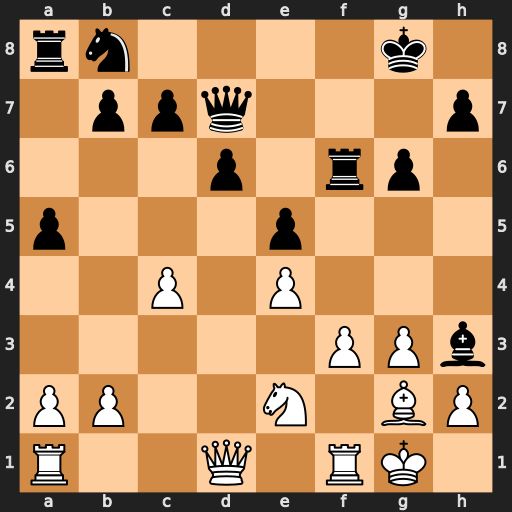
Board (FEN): rn4k1/1ppq3p/3p1rp1/p3p3/2P1P3/5PPb/PP2N1BP/R2Q1RK1
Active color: w
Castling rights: -
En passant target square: -
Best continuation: Bxh3 Qxh3 Qd5+ Kg7 Qxb7